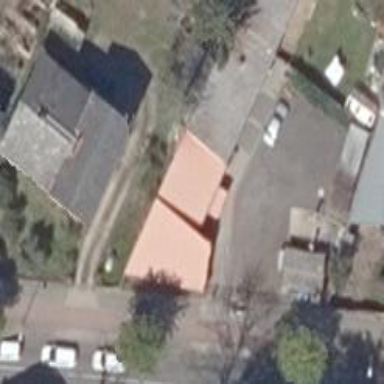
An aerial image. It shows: Car repair shop.